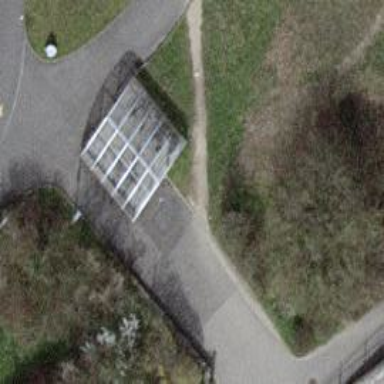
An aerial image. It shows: Bicycle parking area with racks.